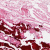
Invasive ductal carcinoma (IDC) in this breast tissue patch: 0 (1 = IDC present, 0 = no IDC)